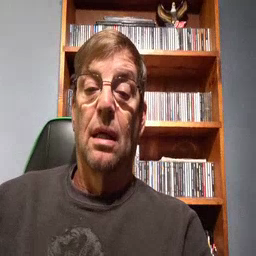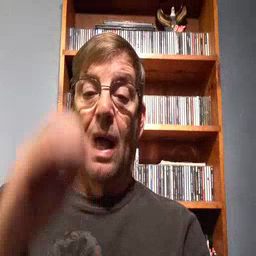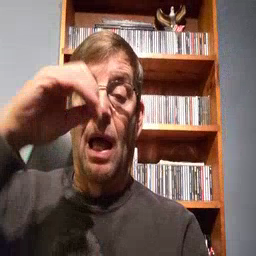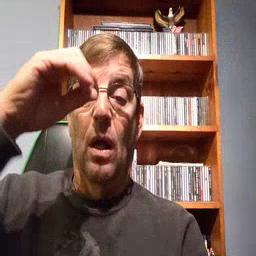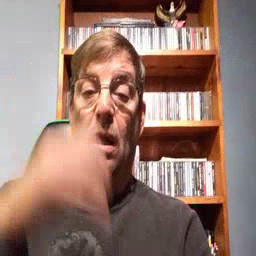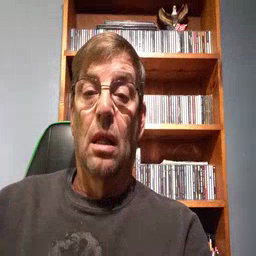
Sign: owl